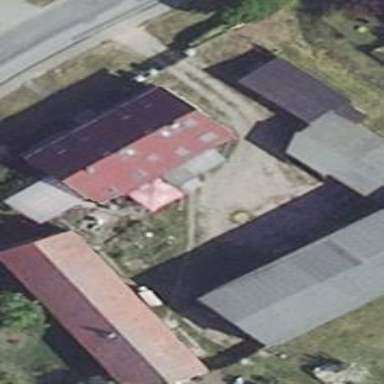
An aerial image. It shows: Shed.